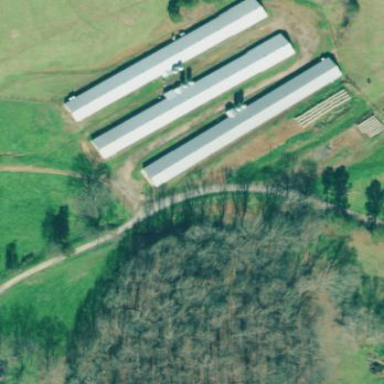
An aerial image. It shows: Poultry farmyard is depicted in the image.